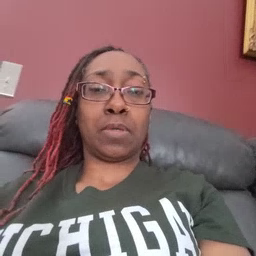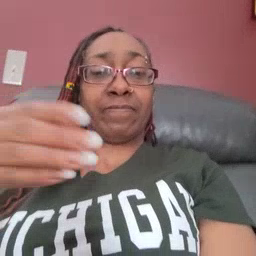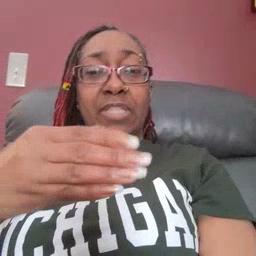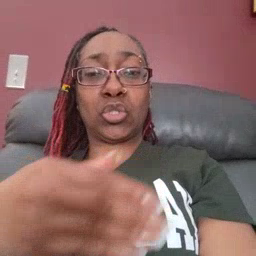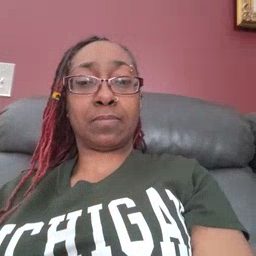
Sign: fish